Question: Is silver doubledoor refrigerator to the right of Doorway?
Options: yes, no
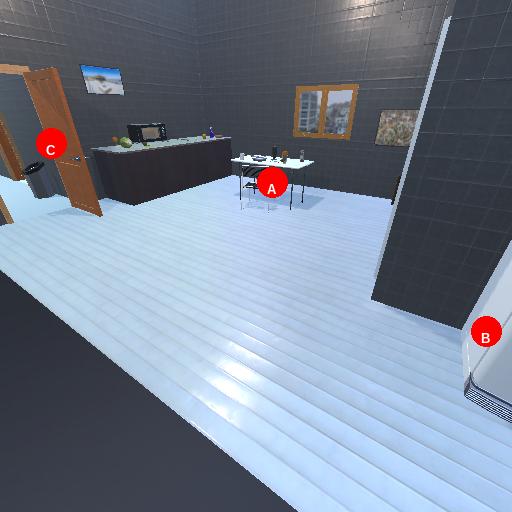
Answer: yes